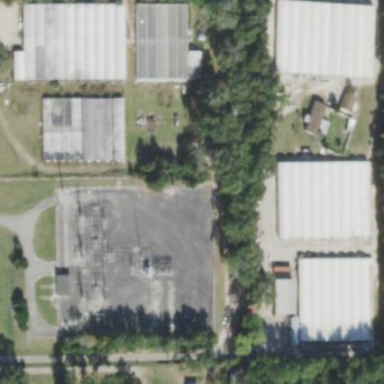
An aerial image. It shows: Distribution level power substation enclosed by fence.